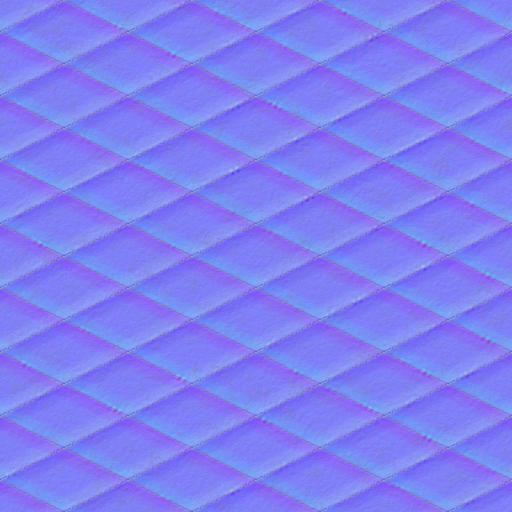
diamond leather red stitched